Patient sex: F
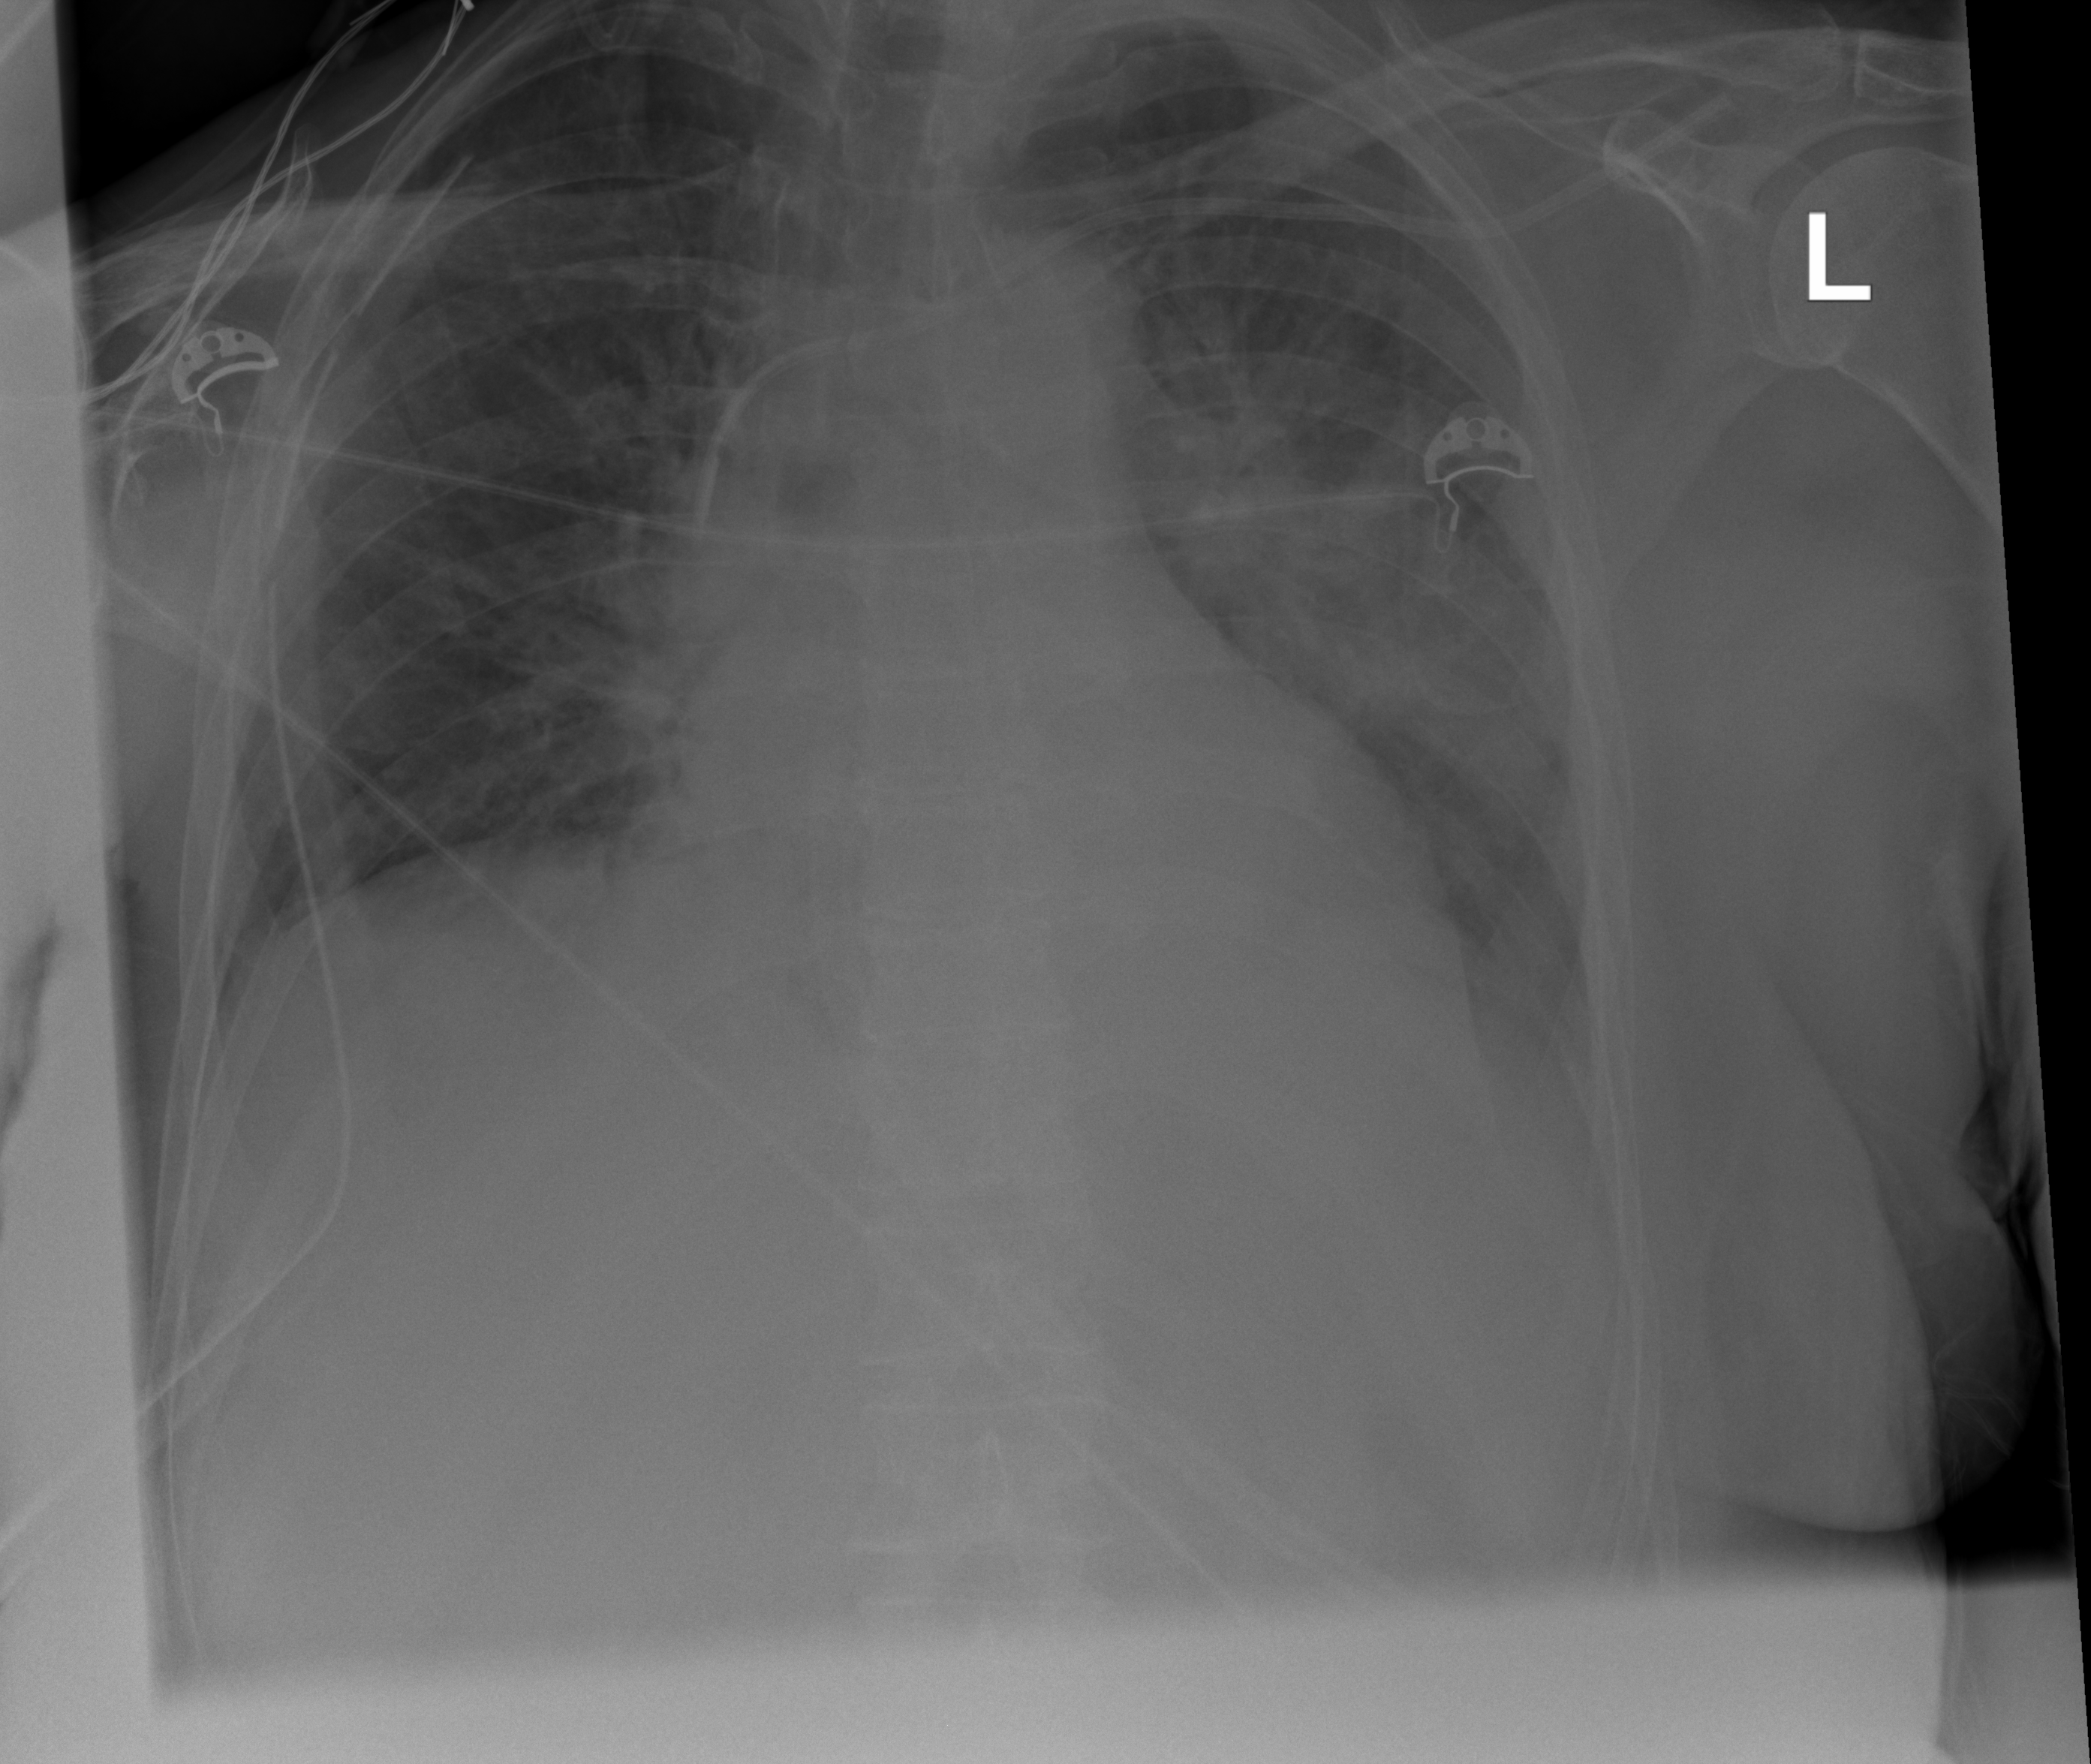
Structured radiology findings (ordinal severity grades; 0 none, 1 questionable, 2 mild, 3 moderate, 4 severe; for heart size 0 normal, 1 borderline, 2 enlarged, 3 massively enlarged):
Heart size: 2
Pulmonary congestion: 0
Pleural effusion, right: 2
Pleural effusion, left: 2
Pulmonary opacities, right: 2
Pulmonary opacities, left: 3
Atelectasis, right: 2
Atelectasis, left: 2